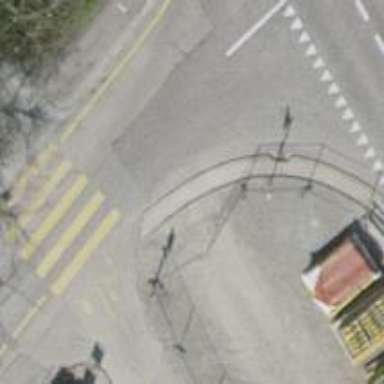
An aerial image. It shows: Double cycle barrier.